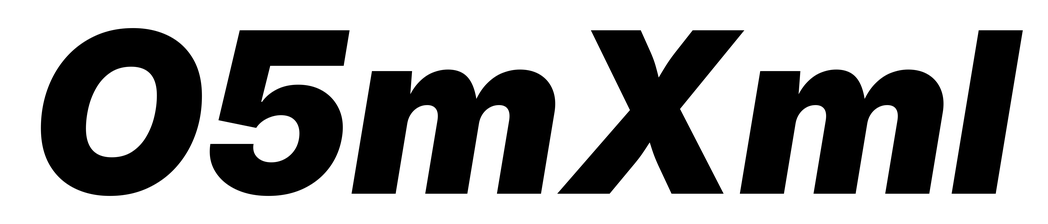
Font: Inter-Italic_Black_Italic